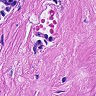
Metastatic tissue present: no